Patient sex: M
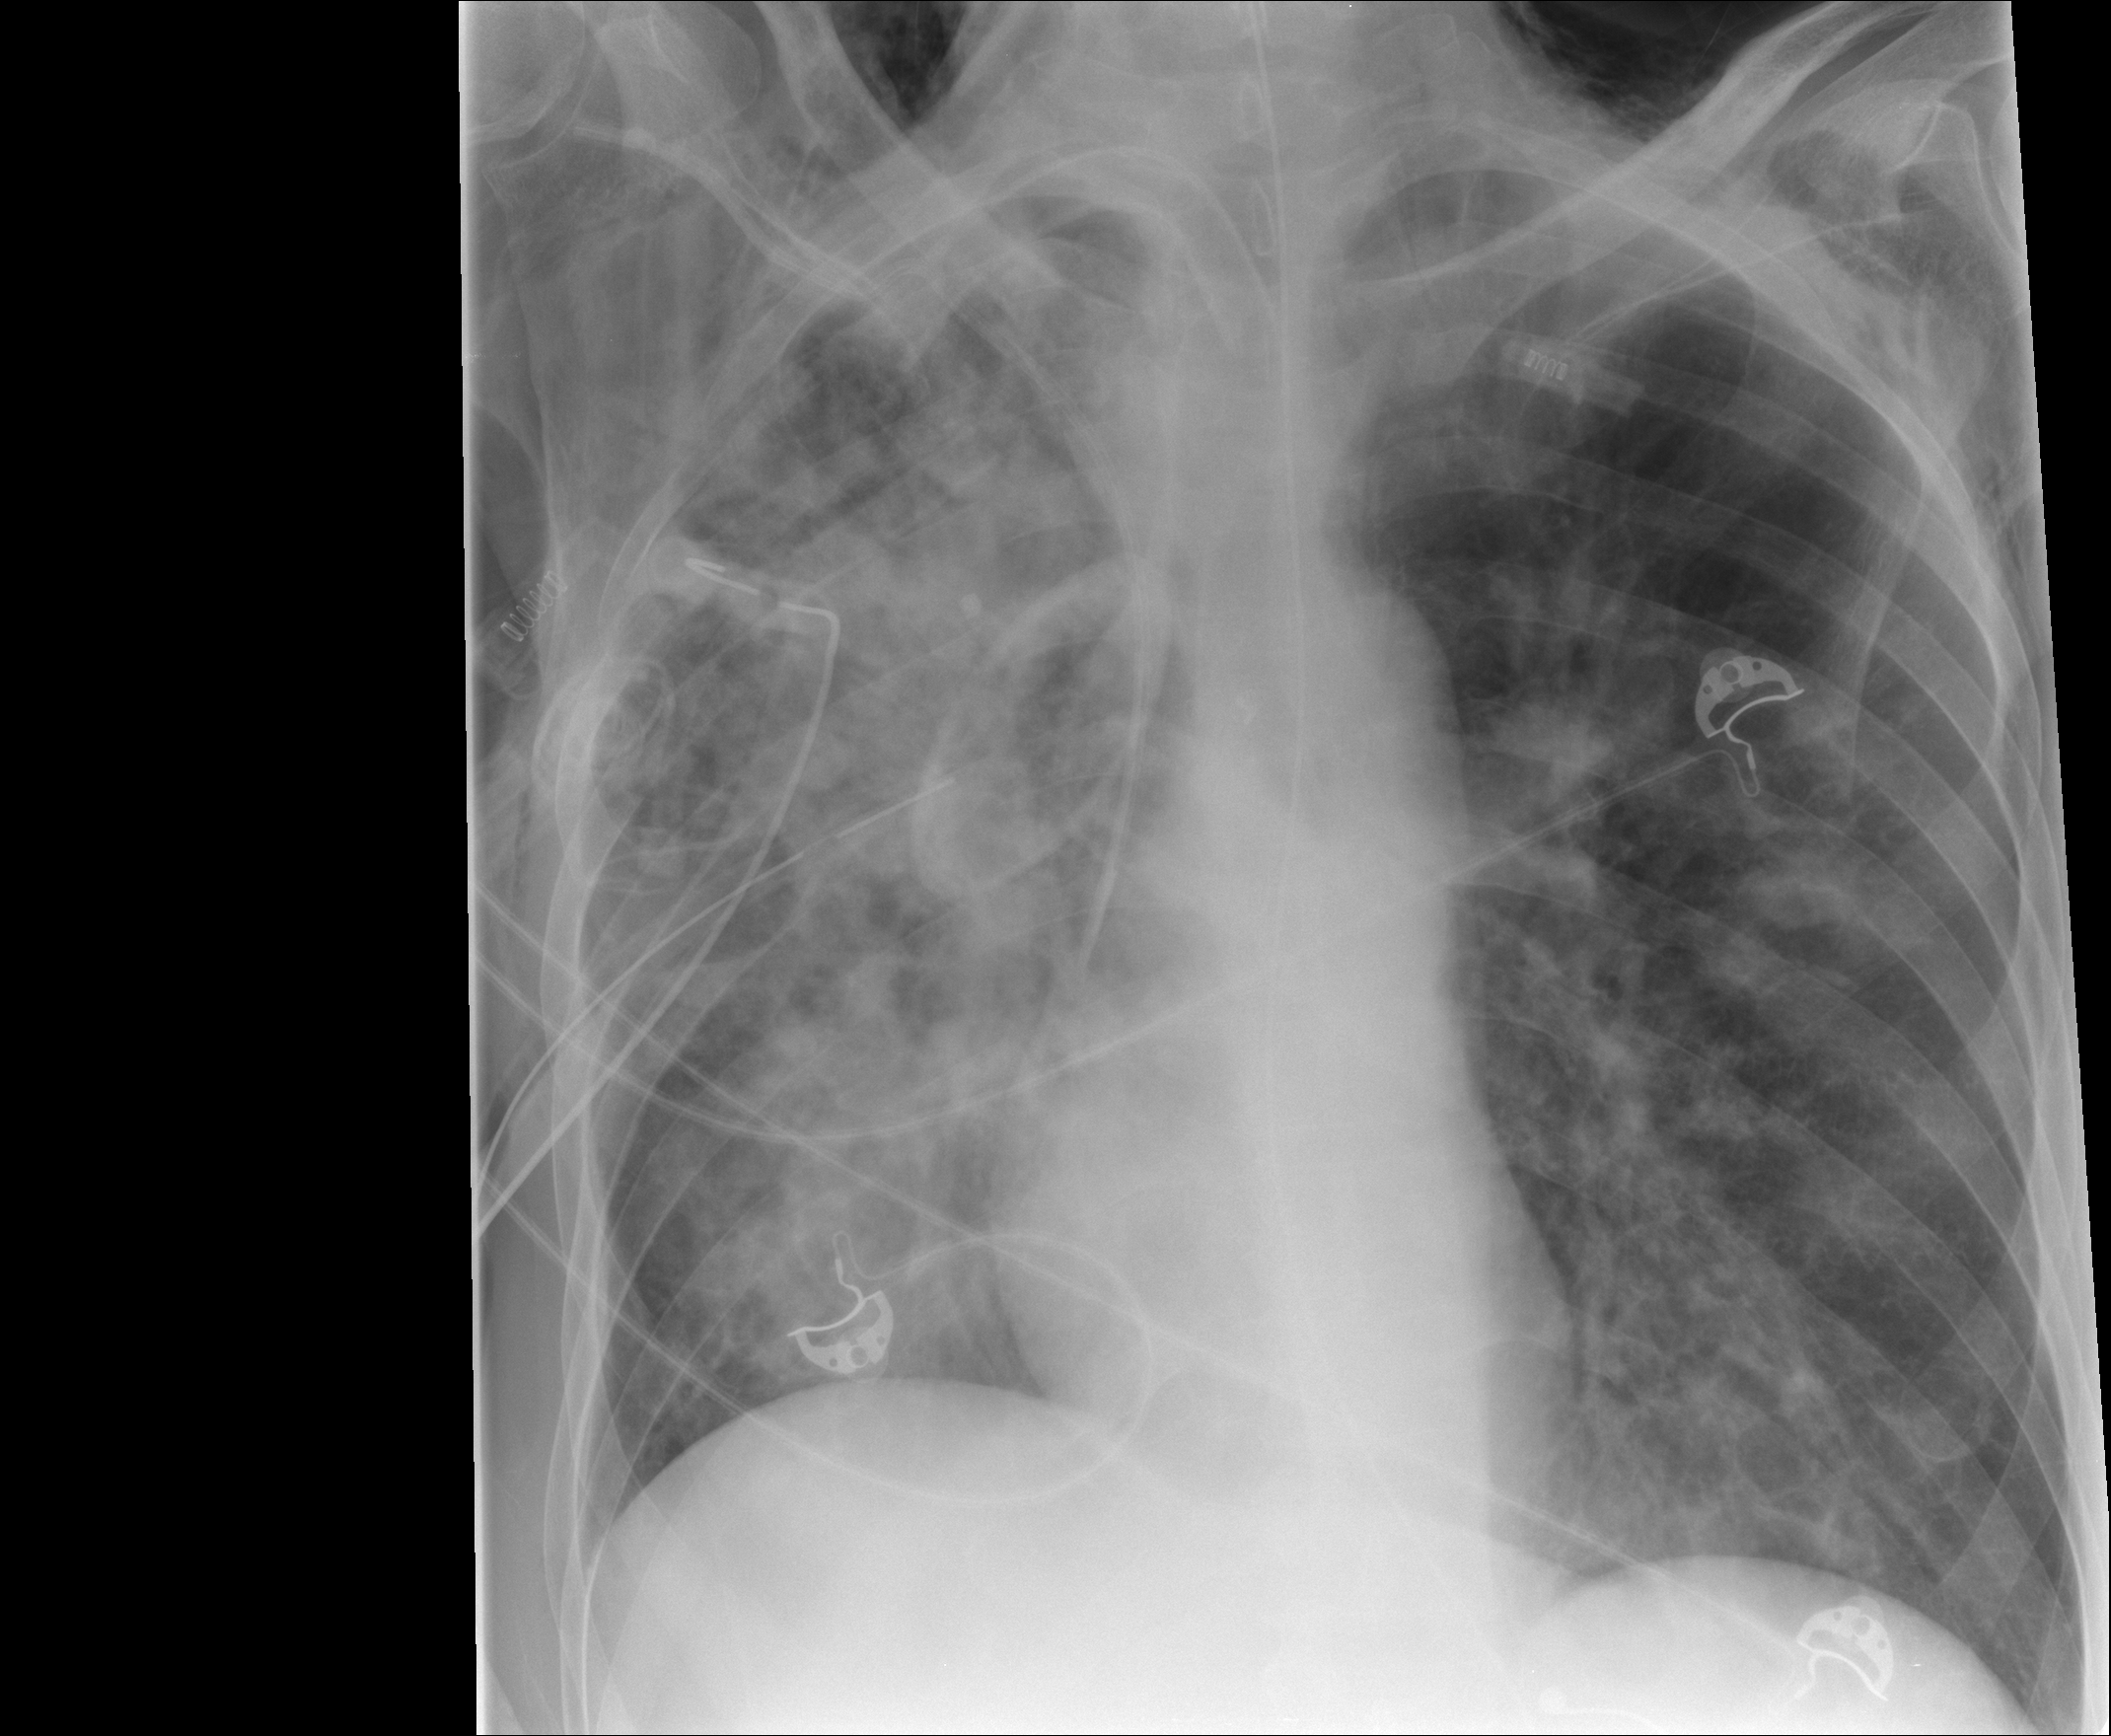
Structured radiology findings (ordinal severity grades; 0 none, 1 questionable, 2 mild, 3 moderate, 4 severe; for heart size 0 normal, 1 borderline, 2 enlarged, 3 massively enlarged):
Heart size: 0
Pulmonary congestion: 2
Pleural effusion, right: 0
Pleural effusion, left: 0
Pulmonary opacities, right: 3
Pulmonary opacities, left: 2
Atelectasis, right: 3
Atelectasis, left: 2